Question: I have this problem: this script checks the pagerank of a certain list on links. When I insert ~150 links it works perfectly but if I put a great number of links it shows me the following error:

This is the code:
'''
<?php
error_reporting(E_ALL & ~E_NOTICE);
function StrToNum($Str, $Check, $Magic)
{
$Int32Unit = <PHONE>; // 2^32
$length = strlen($Str);
for ($i = 0; $i < $length; $i++) {
$Check *= $Magic;
if ($Check >= $Int32Unit) {
$Check = ($Check - $Int32Unit * (int) ($Check / $Int32Unit));
$Check = ($Check < -<PHONE>) ? ($Check + $Int32Unit) : $Check;
}
$Check += ord($Str{$i});
}
return $Check;
}
function CheckHash($Hashnum)
{
$CheckByte = 0;
$Flag = 0;
$HashStr = sprintf('%u', $Hashnum) ;
$length = strlen($HashStr);
for ($i = $length - 1; $i >= 0; $i --) {
$Re = $HashStr{$i};
if (1 === ($Flag % 2)) {
$Re += $Re;
$Re = (int)($Re / 10) + ($Re % 10);
}
$CheckByte += $Re;
$Flag ++;
}
$CheckByte %= 10;
if (0 !== $CheckByte) {
$CheckByte = 10 - $CheckByte;
if (1 === ($Flag % 2) ) {
if (1 === ($CheckByte % 2)) {
$CheckByte += 9;
}
$CheckByte >>= 1;
}
}
return '7'.$CheckByte.$HashStr;
}
function HashURL($String)
{
$Check1 = StrToNum($String, 0x1505, 0x21);
$Check2 = StrToNum($String, 0, 0x1003F);
$Check1 >>= 2;
$Check1 = (($Check1 >> 4) & 0x3FFFFC0 ) | ($Check1 & 0x3F);
$Check1 = (($Check1 >> 4) & 0x3FFC00 ) | ($Check1 & 0x3FF);
$Check1 = (($Check1 >> 4) & 0x3C000 ) | ($Check1 & 0x3FFF);
$T1 = (((($Check1 & 0x3C0) << 4) | ($Check1 & 0x3C)) <<2 ) | ($Check2 & 0xF0F );
$T2 = (((($Check1 & 0xFFFFC000) << 4) | ($Check1 & 0x3C00)) << 0xA) | ($Check2 & 0xF0F0000 );
return ($T1 | $T2);
}
function getpagerank($url) {
$query="http://toolbarqueries.google.com/tbr?client=navclient-auto&ch=".CheckHash(HashURL($url)). "&features=Rank&q=info:".$url;
$data=file_get_contents($query);
$pos = strpos($data, "Rank_");
if($pos === false){} else{
$pagerank = substr($data, $pos + 9);
return $pagerank;
}
}
if($_POST['urls'])
{
?><table border="1">
<th>URL</th>
<th>Pagerank</th>
<?
$urls=trim($_POST['urls']);
$url=explode("
",$urls);
foreach($url as $url)
{
if($url)
{
$url=trim($url);
$pagerank=getpagerank($url);
?>
<tr><td><?php echo $url; ?></td><td><?php echo $pagerank; ?></td></tr>
<?
flush();
}
}
?></table><?
}
else
{
?><form action="" method="post">
URLS:<br /><textarea name="urls" cols="50" rows="10">http://www.google.com
http://www.yahootracer.com</textarea><br /><input type="submit" value="Check PR"/>
</form>
<?
}
?>
'''
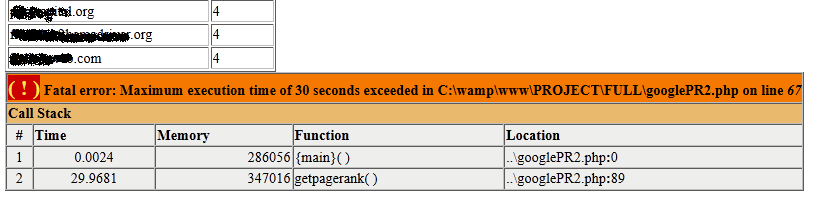
Answer: You have reached the default script execution timeout. You could try use 'set_time_limit(0)' to disable the timeout. But as probably you are running your script under webserver - then the webserver timeouts can apply, which cannot be avoided and are configured by system administrators. In this case - best thing would be to perform huge inserts by running a shell script (e.g. cronjob).